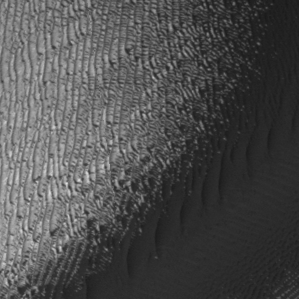
Label: frost